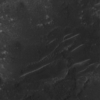
Label: not_dusty